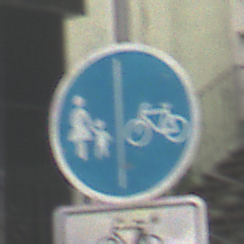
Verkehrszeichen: GetrennterRadUndGehwegRadwegRechts
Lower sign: EinspurigeFahrzeugeFrei6
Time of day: MorningAfternoon
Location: Outdoor (Urban)
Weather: Overcast
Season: NotSpecified
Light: Natural